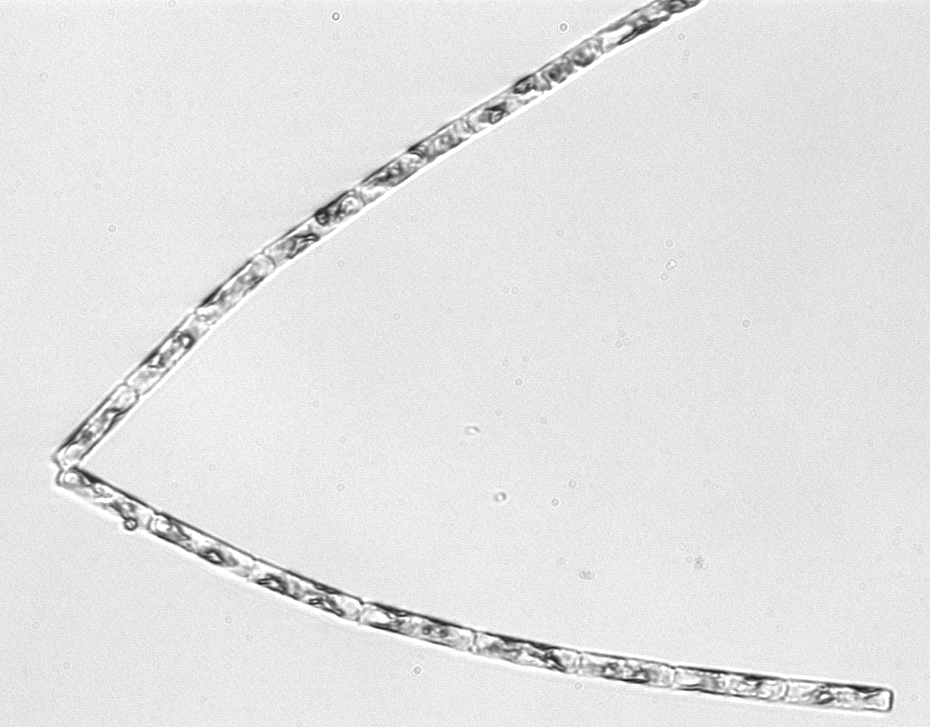
Label: Guinardia_delicatula